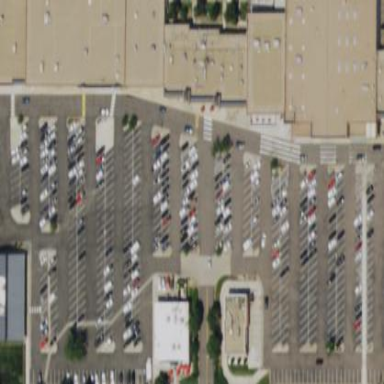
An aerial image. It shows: Retail area.